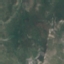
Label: HerbaceousVegetation